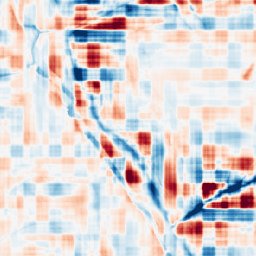
Category: wavelet
Decomposition family: wavelet_reverse_biorthogonal
Decomposition parameters: wavelet: rbio3.5
level: 5
Upsampling method: bicubic_3x
Upsampling parameters: scale: 3
Upsampling scale: 3